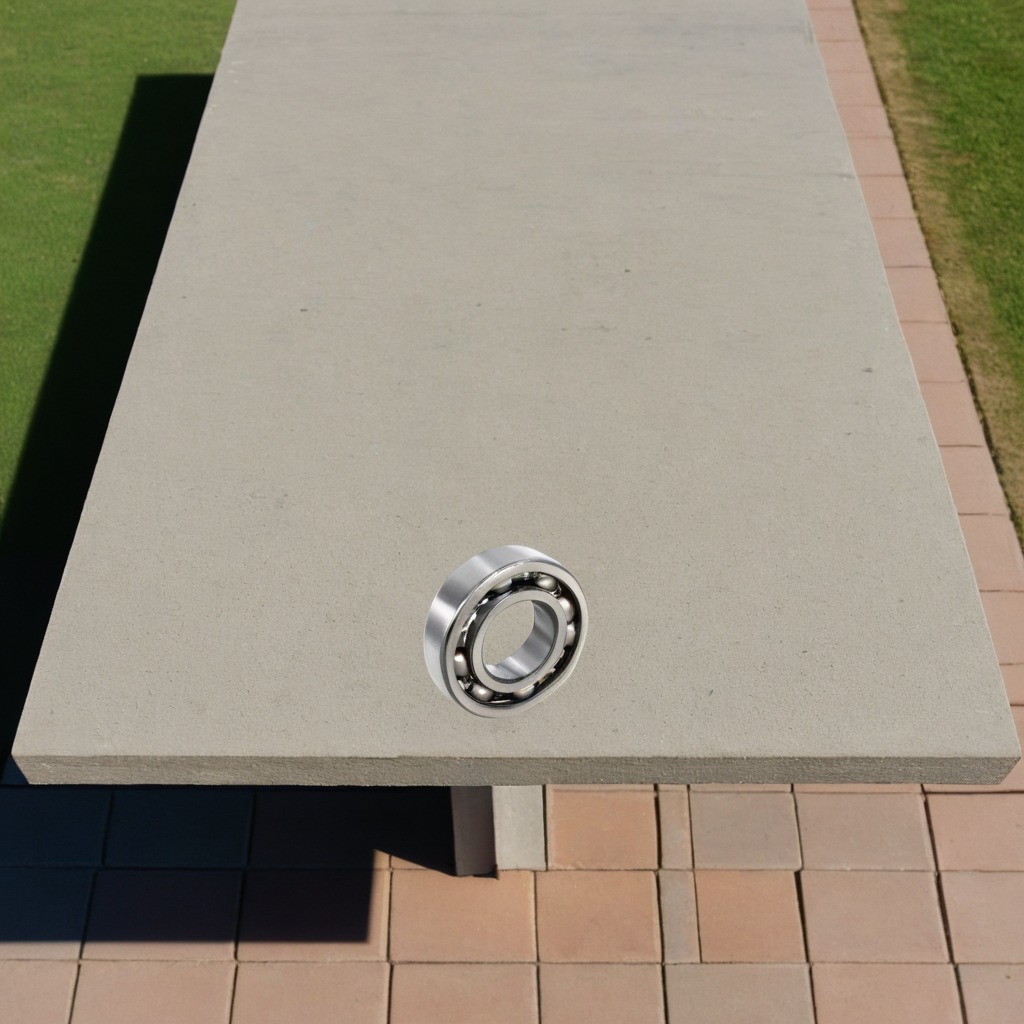
A metal ball bearing is lying on a concrete workbench.